Interaction volume radius: 5 \u00c5
Interaction volume height: 10 \u00c5
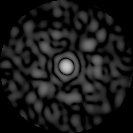
Disorder parameter: 0.9077